Question: I have set my new app icon on google play store and the white parts of my app doesnt
get the color of the background like in other appliction apps.
I post here images to show what i mean:
Thank for helping.

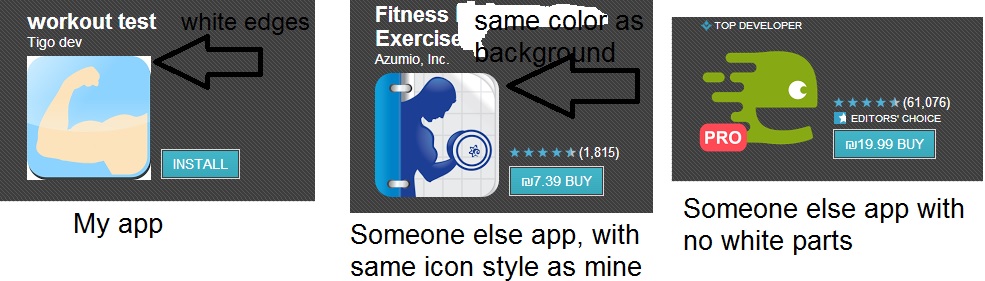
Answer: Make a transparent one using a photo editor and save it as png. JPG can't handle transparency and eventually saves the file with white areas.